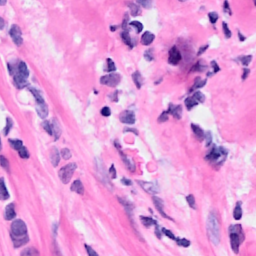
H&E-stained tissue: Breast